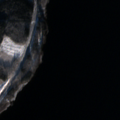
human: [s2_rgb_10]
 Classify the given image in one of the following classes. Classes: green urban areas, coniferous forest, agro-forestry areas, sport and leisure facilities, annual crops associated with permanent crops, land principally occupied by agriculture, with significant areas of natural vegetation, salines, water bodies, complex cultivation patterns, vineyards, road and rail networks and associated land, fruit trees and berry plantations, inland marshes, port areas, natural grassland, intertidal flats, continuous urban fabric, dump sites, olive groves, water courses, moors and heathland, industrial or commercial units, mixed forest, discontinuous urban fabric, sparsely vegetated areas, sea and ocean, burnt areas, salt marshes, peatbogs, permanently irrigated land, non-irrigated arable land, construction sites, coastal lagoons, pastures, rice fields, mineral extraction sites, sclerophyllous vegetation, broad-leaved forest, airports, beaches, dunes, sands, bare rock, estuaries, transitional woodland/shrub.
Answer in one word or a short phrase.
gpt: mixed forest, transitional woodland/shrub, water bodies